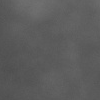
Atmospheric dust classification: dusty